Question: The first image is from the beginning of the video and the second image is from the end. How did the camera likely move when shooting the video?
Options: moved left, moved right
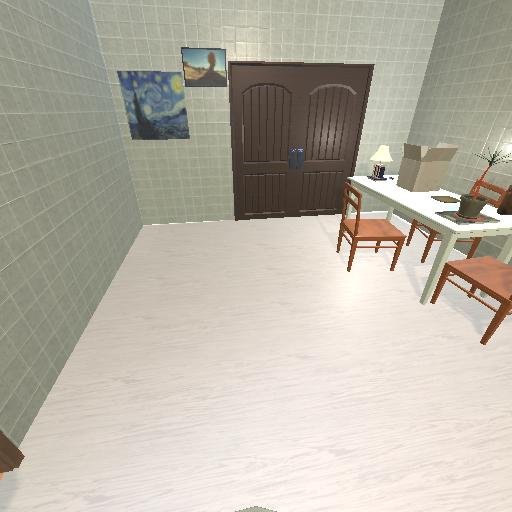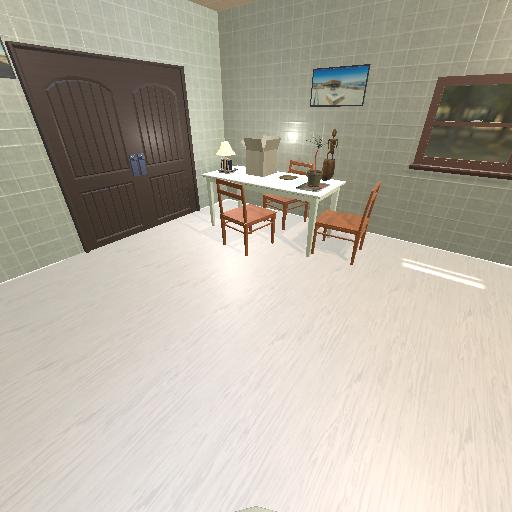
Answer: moved left